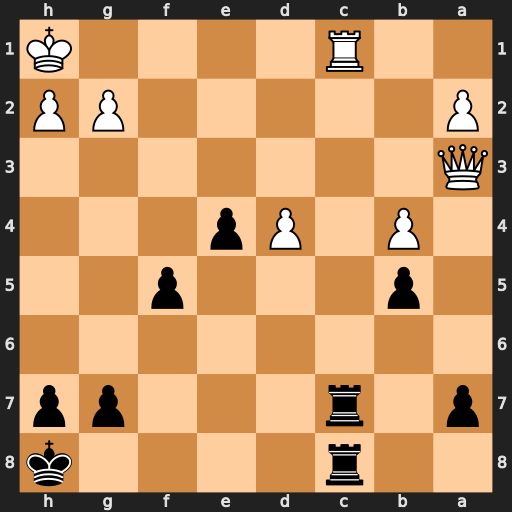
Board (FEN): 2r4k/p1r3pp/8/1p3p2/1P1Pp3/Q7/P5PP/2R4K
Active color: b
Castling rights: -
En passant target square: -
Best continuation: Rxc1+ Qxc1 Rxc1#